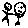
Label: flower